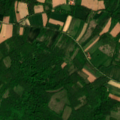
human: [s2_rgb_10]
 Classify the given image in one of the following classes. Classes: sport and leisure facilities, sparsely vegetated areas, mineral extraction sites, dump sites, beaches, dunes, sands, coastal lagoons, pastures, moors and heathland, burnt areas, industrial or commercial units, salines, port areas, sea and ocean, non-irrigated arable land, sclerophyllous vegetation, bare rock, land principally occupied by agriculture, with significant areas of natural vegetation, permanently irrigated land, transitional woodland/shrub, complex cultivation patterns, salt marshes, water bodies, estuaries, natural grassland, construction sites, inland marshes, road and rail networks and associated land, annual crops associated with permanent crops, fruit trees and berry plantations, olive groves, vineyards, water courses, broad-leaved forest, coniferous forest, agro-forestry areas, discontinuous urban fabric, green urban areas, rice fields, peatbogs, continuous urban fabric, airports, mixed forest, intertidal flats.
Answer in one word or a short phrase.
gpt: complex cultivation patterns, land principally occupied by agriculture, with significant areas of natural vegetation, broad-leaved forest